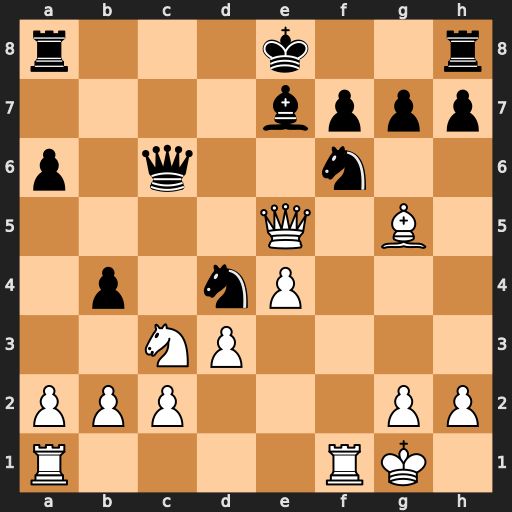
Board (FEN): r3k2r/4bppp/p1q2n2/4Q1B1/1p1nP3/2NP4/PPP3PP/R4RK1
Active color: w
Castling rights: kq
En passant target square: -
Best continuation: Nd5 Nxd5 exd5